Interaction volume radius: 10 \u00c5
Interaction volume height: 20 \u00c5
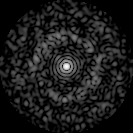
Disorder parameter: 0.8239